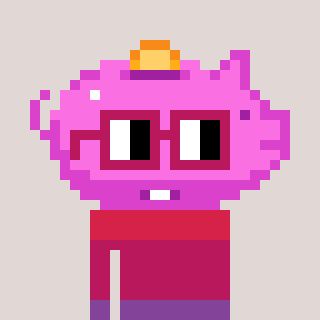
a pixel art character with square dark red glasses, a piggybank-shaped head and a green-colored body on a warm background